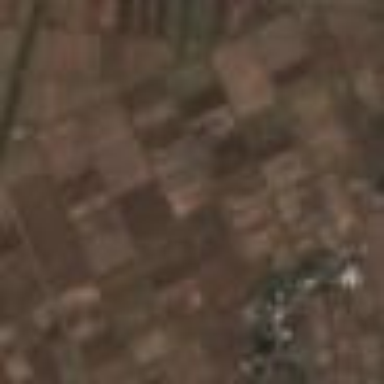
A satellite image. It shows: Picturesque farmland scene.